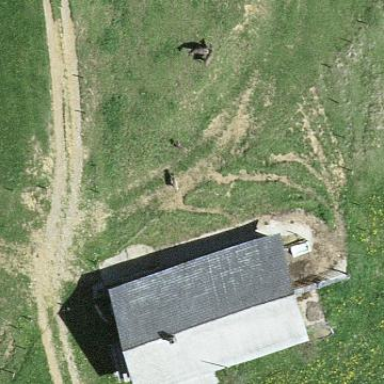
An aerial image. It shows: Farmyard in rural farm setting.